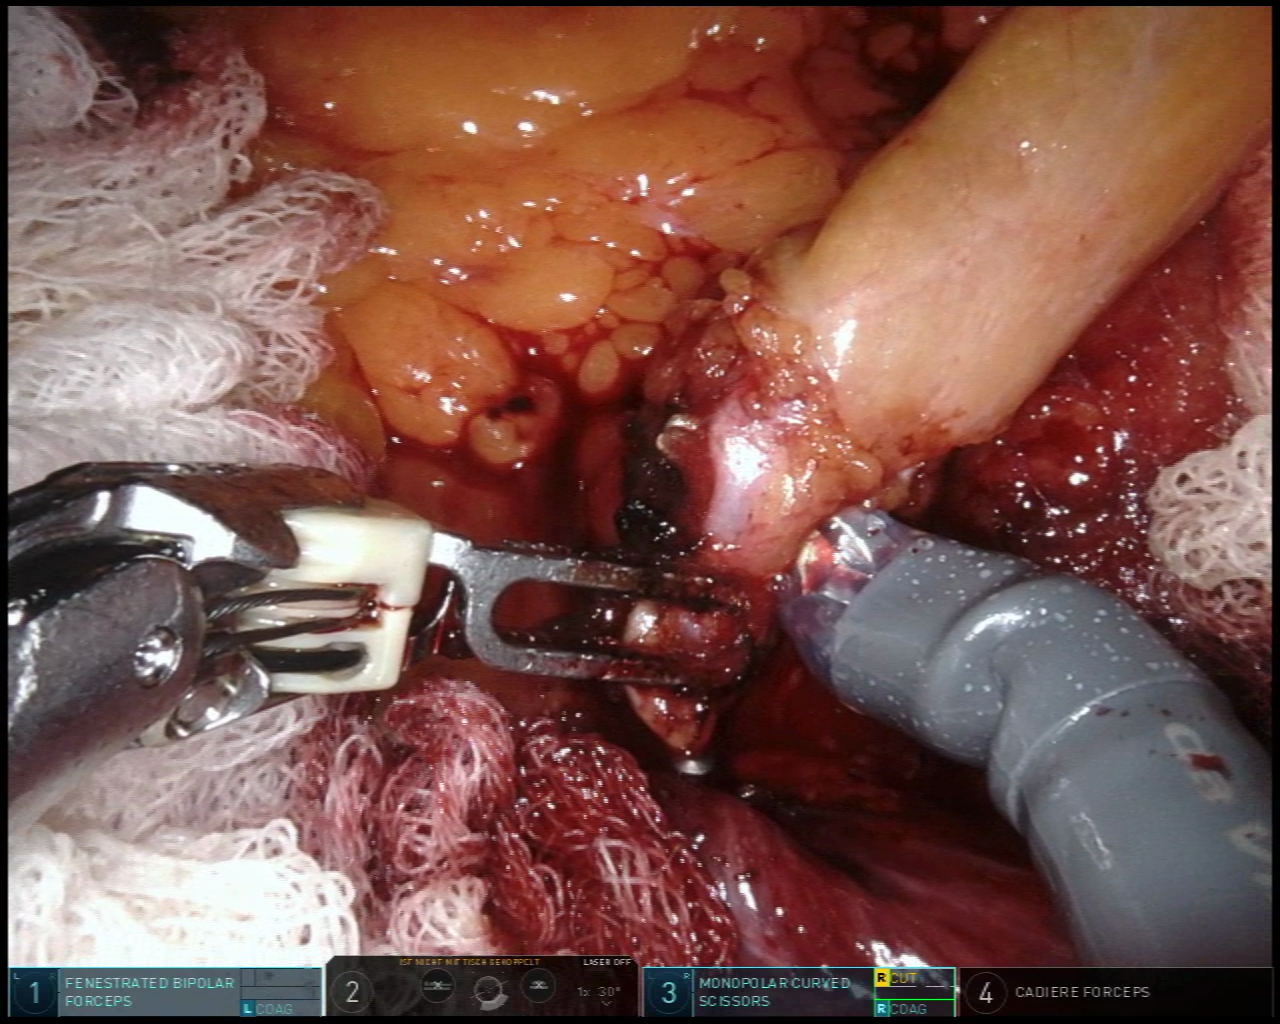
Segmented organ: intestinal_veins
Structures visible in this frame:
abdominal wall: no
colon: no
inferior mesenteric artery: no
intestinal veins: yes
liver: no
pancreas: no
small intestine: no
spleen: no
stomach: no
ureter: no
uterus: no
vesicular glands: no